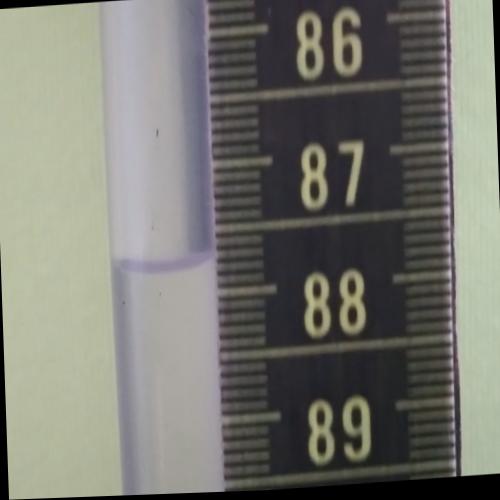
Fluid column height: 87.8 cm